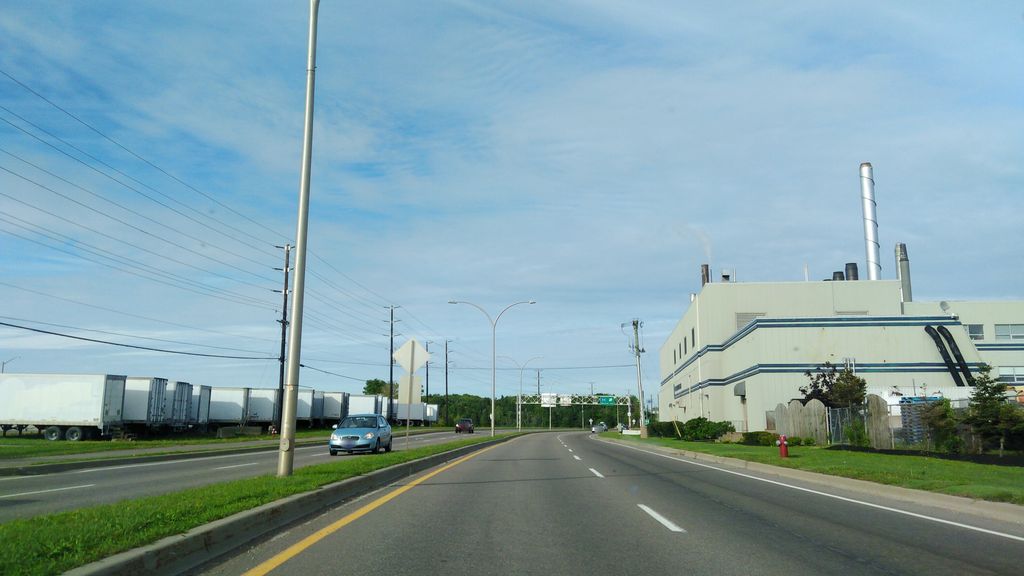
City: charlottetown